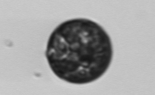
Label: Thalassiosira